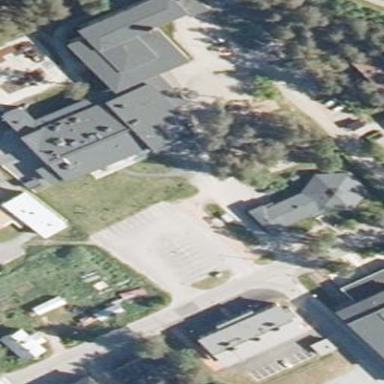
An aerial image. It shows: School building.